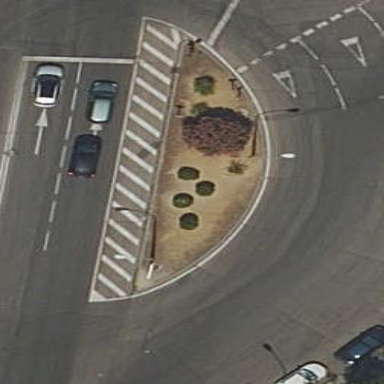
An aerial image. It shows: Traffic calming island.